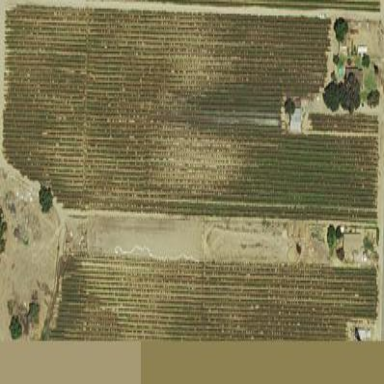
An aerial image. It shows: Vineyard where grapes are grown.